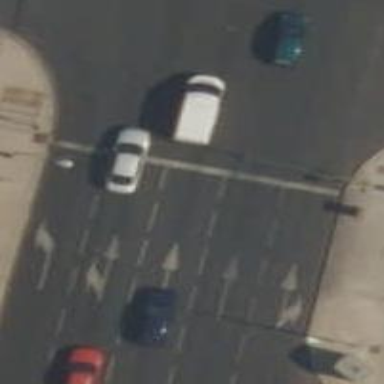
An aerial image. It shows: Road with traffic signals.